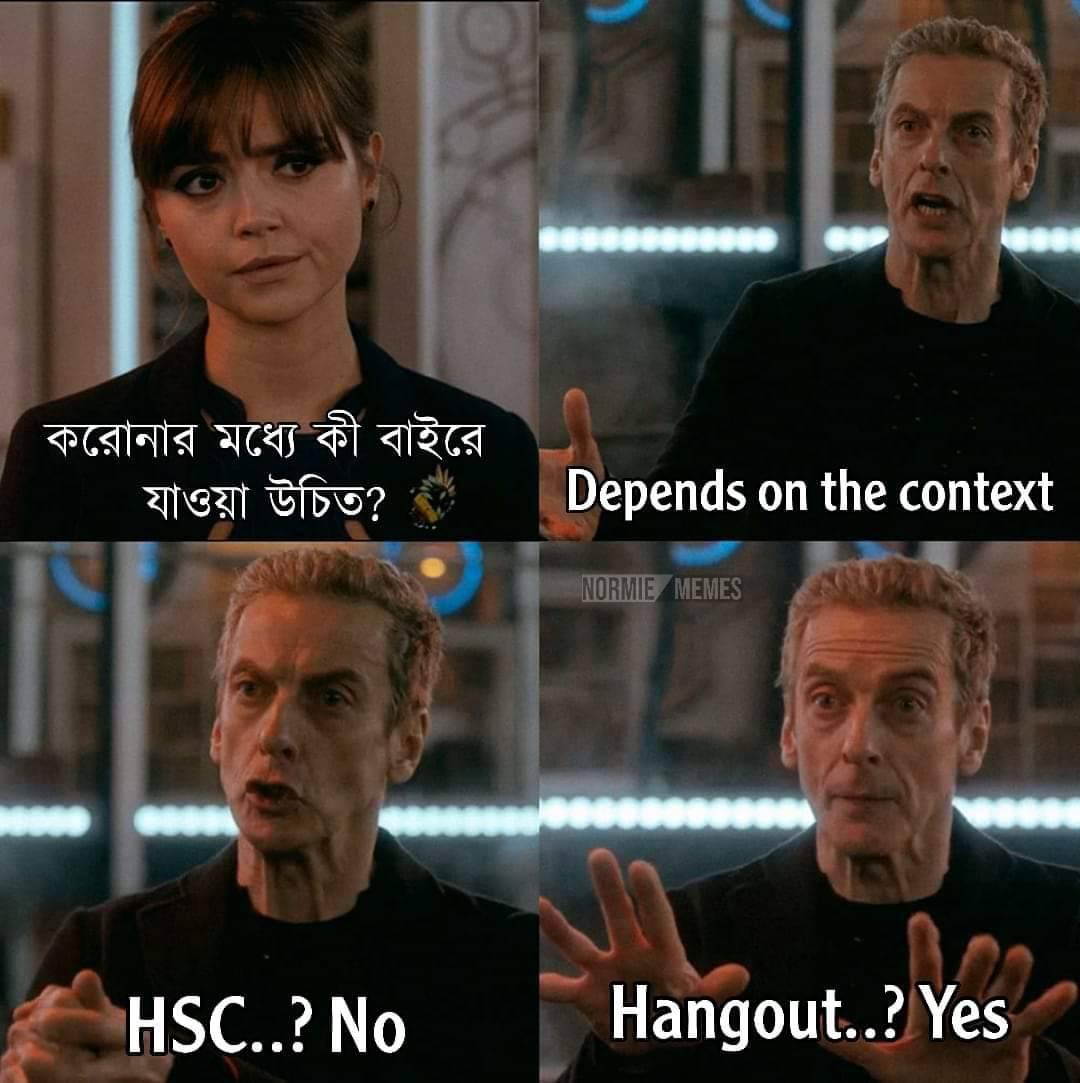
Caption: করোনার মধ্যে কী বাইরে যাওয়া উচিৎ ?    Depends on the context    HSC...? No    Hangout....? Yes
Label: hate